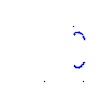
Particle: proton